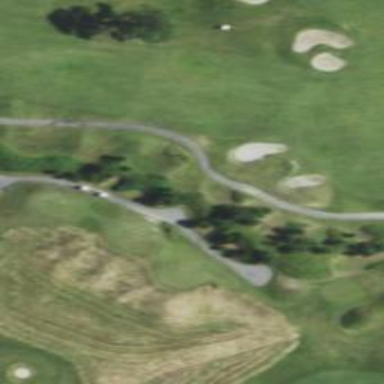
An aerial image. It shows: Service road used as golf cart path.